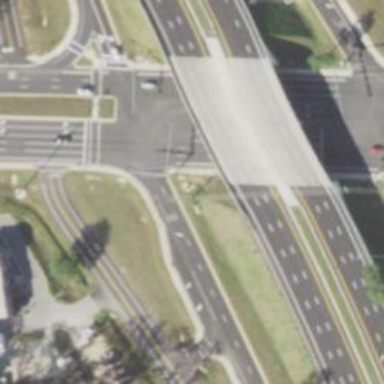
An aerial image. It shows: Primary link road with asphalt surface.